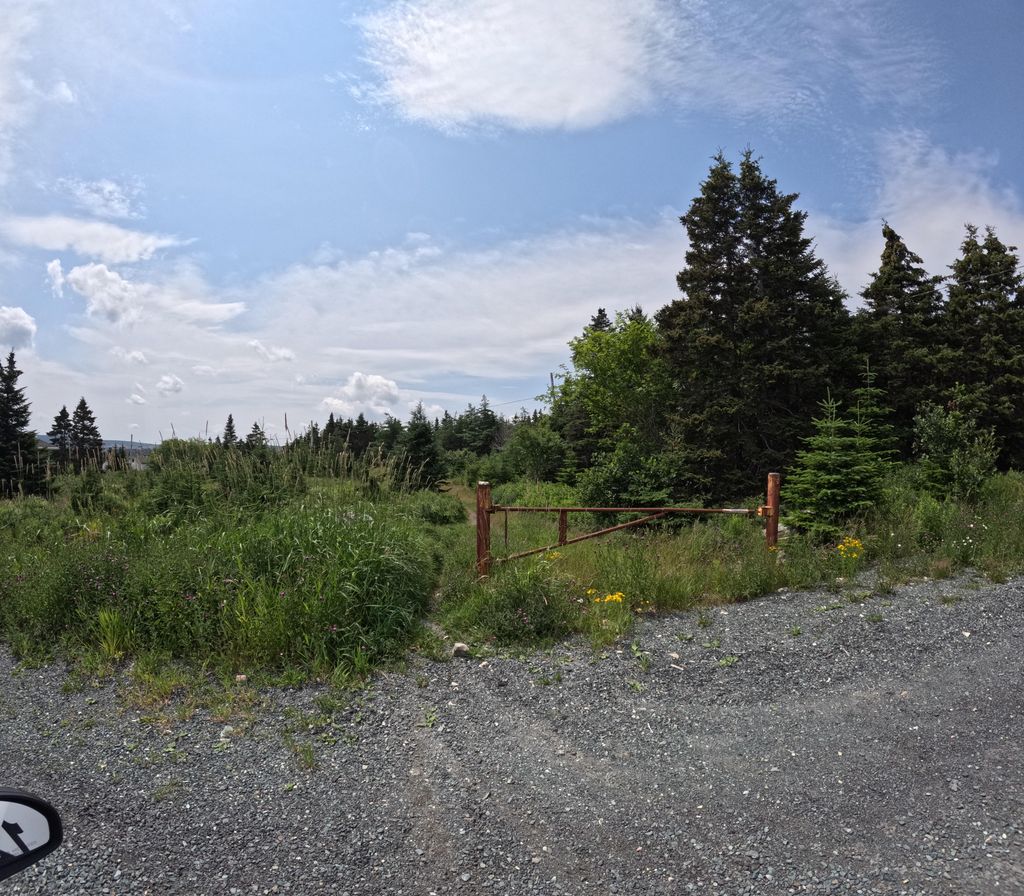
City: st_johns